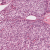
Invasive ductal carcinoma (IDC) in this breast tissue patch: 0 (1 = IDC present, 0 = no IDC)